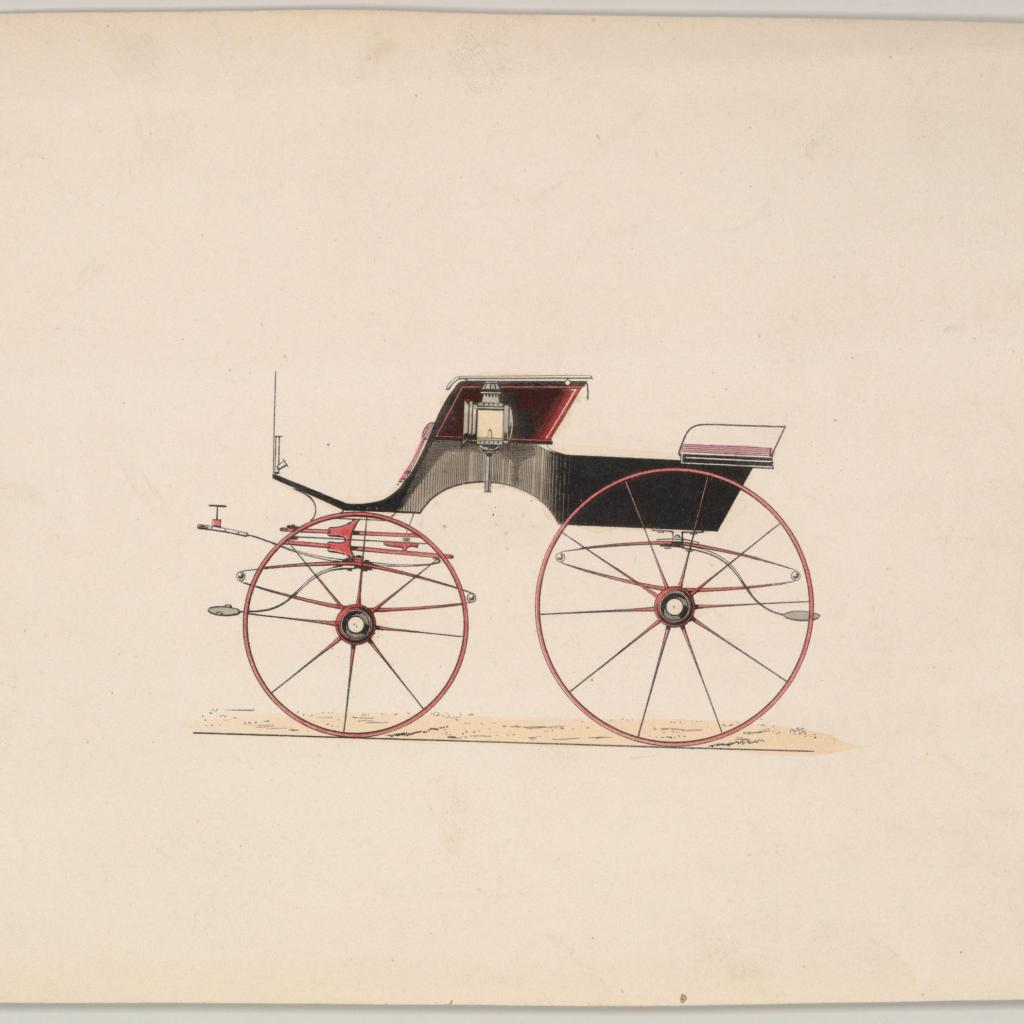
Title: Design for 4 seat Phaeton, no top (unnumbered)
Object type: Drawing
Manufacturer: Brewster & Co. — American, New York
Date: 1850–70
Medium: Pen and black ink, watercolor and gouache with gum arabic.
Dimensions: sheet: 6 3/16 x 8 3/8 in. (15.7 x 21.3 cm)
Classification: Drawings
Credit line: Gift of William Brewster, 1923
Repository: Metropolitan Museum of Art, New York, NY